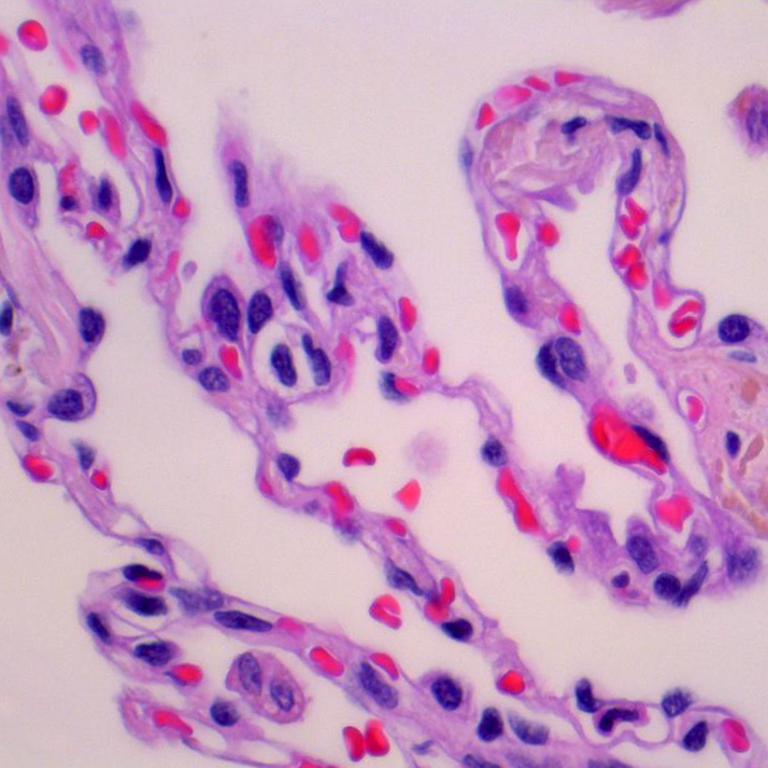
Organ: lung
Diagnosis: benign